Interaction volume radius: 5 \u00c5
Interaction volume height: 30 \u00c5
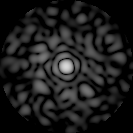
Disorder parameter: 0.8057